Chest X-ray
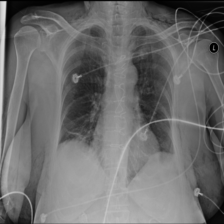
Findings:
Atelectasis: positive
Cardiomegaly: negative
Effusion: negative
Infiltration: negative
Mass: negative
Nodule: negative
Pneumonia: negative
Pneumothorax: negative
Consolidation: negative
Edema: negative
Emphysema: positive
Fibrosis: negative
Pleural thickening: positive
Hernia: negative